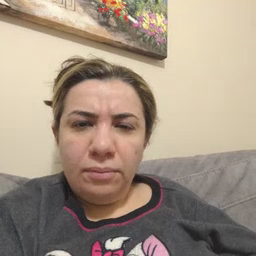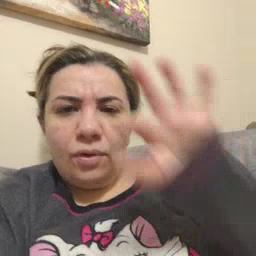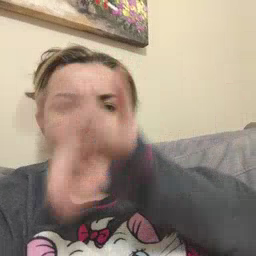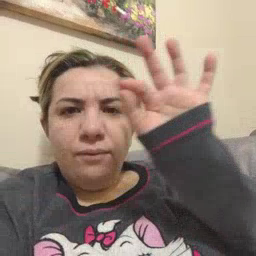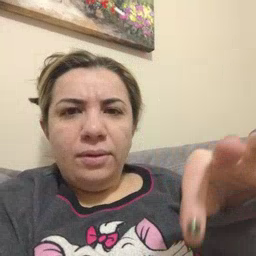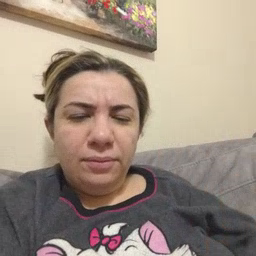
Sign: frenchfries